Aerial crown-view tile of a tropical tree (Barro Colorado Island, Panama), acquired 20240918:
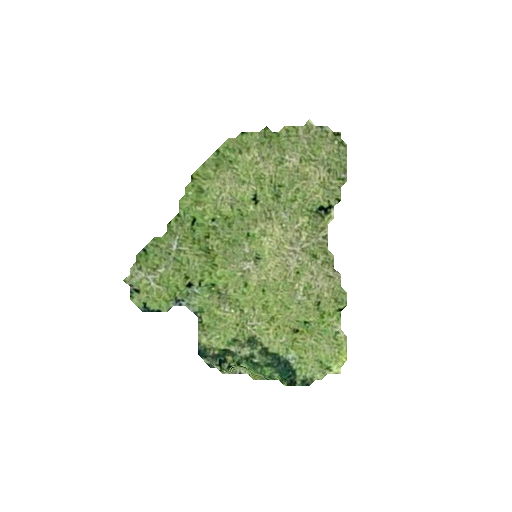
Species: Quararibea stenophylla
GBIF accepted scientific name: Quararibea stenophylla
Crown area: 61.976 m²